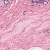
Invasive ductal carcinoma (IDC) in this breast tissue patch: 0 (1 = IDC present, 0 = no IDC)